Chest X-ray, AP view. Patient: 34 years old, sex F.
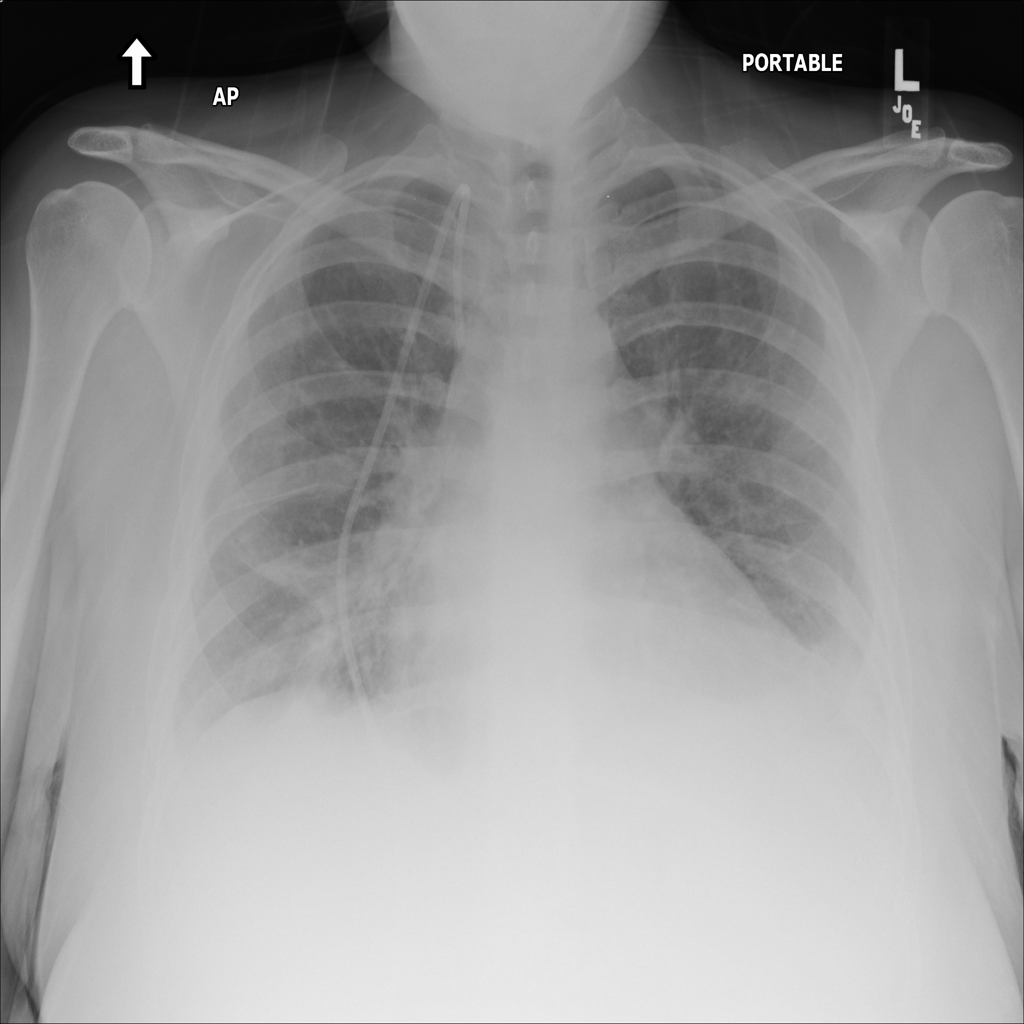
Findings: Infiltration